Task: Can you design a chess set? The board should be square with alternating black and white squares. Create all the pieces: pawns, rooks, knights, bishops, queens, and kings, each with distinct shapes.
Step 5002:
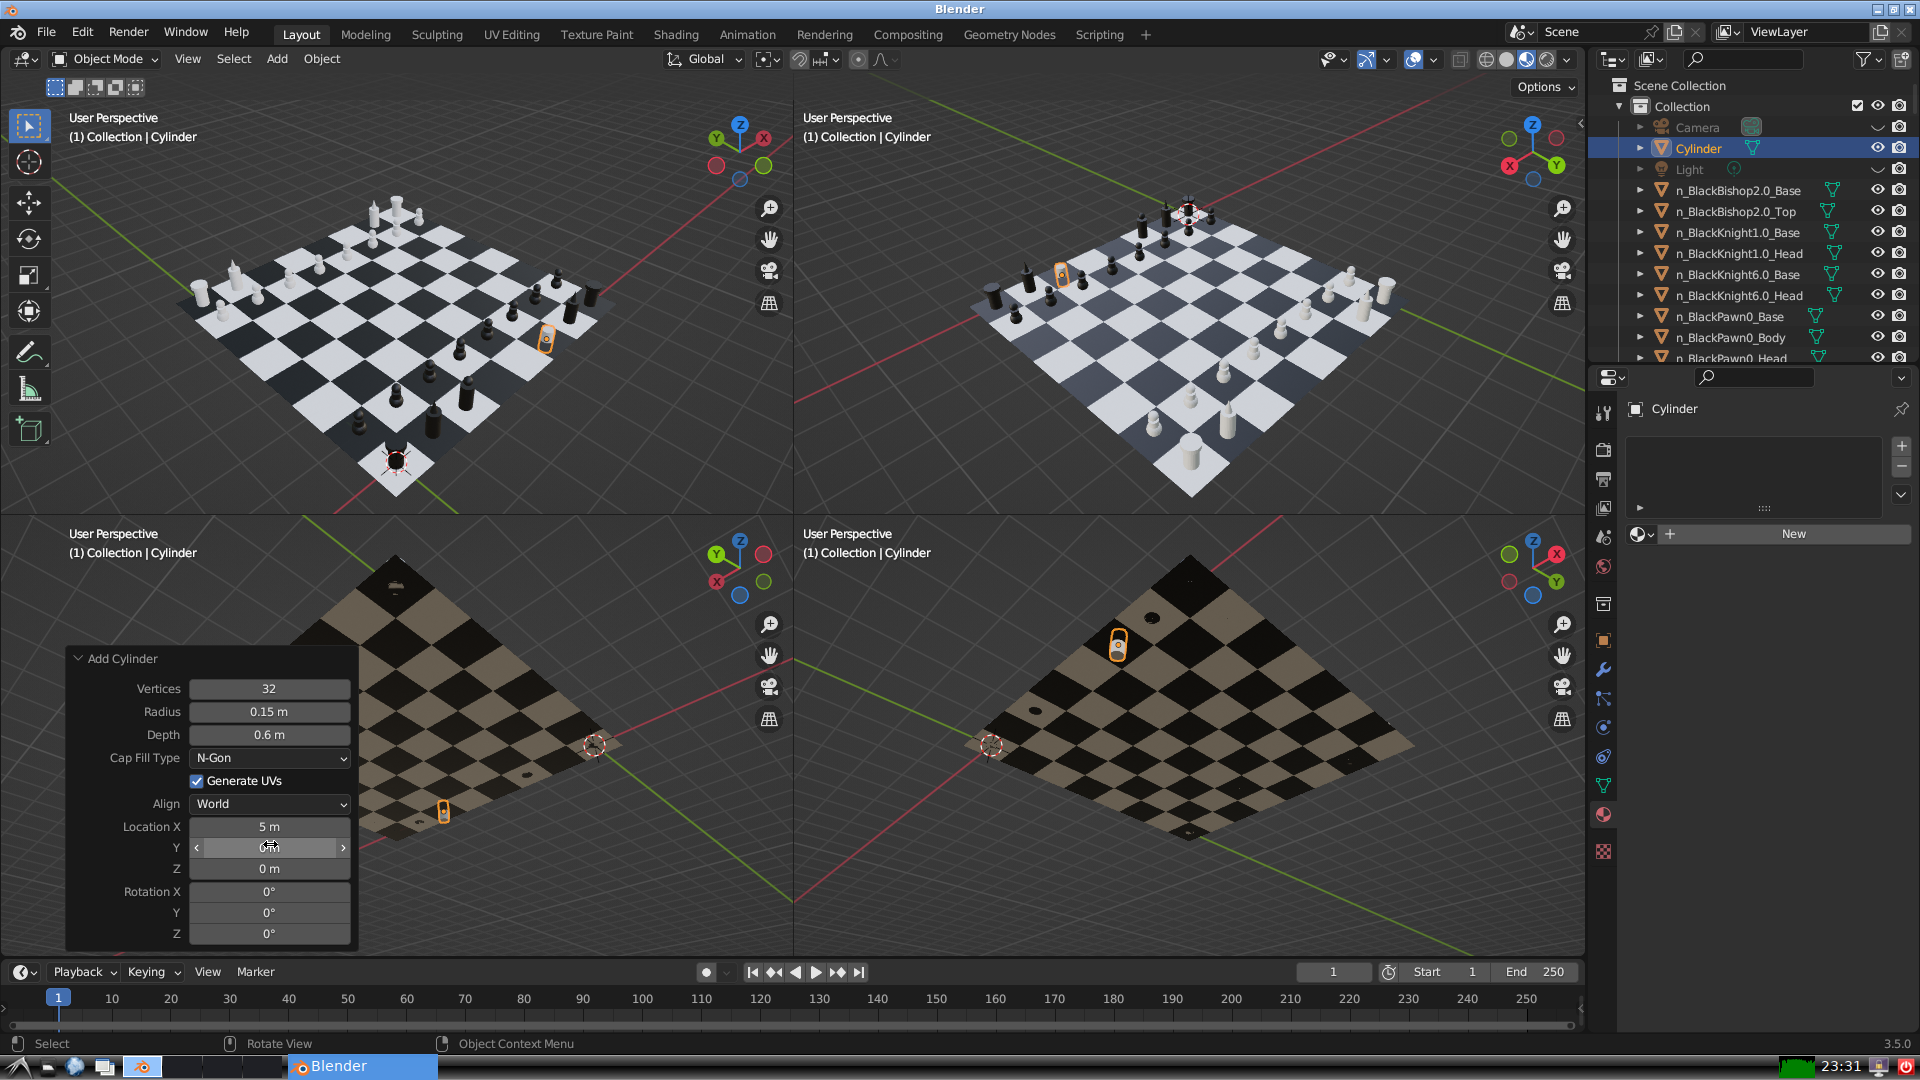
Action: {"mouse_move": [270, 868]}